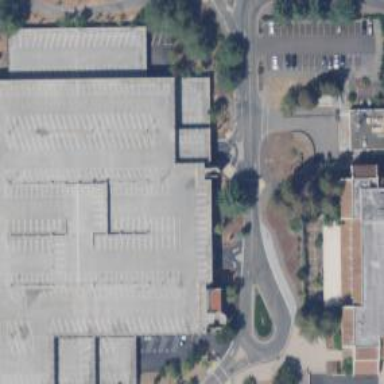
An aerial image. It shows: Multi-storey parking building.